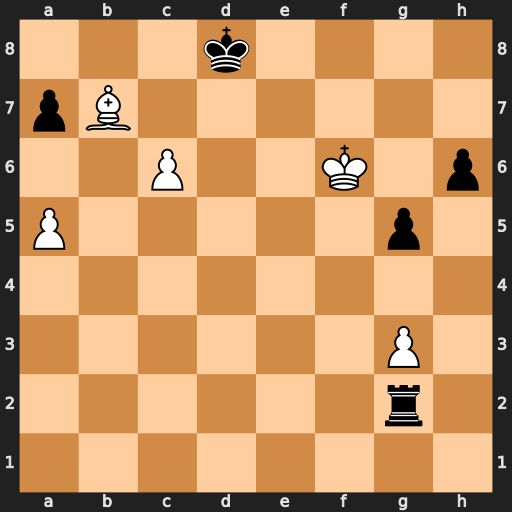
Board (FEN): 3k4/pB6/2P2K1p/P5p1/8/6P1/6r1/8
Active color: w
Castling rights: -
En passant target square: -
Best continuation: c7+ Kxc7 Bxg2